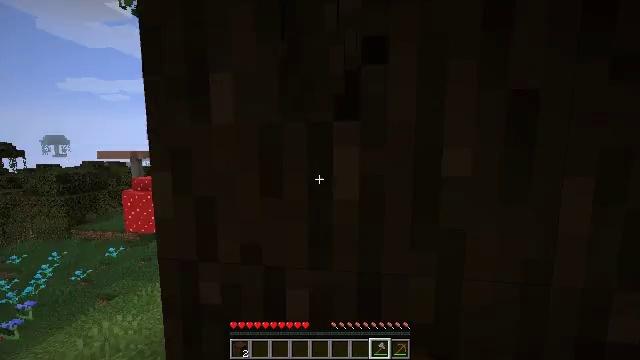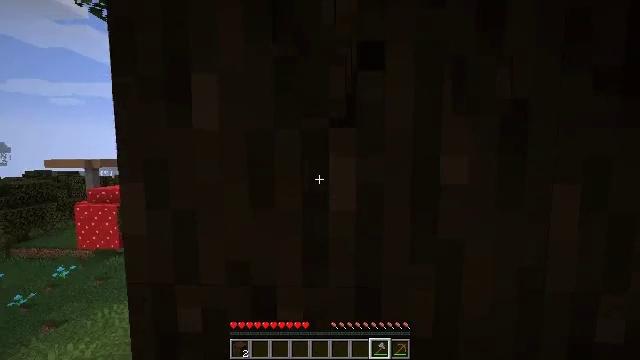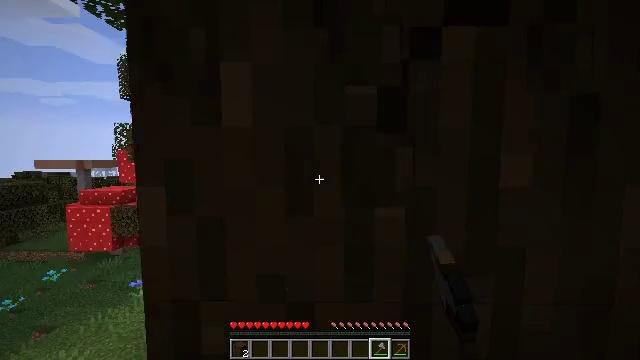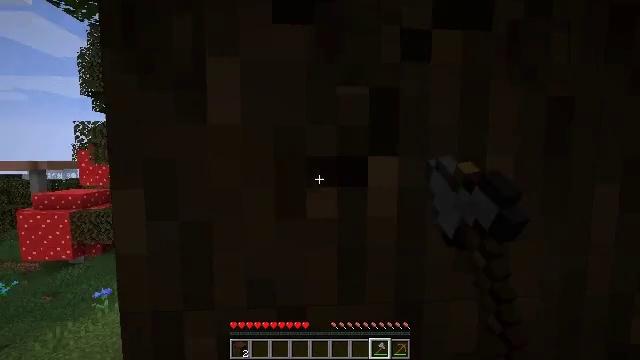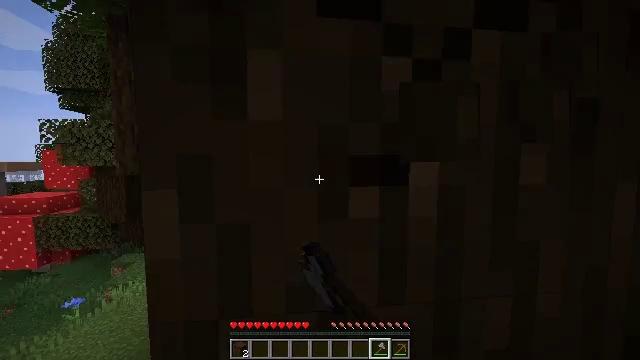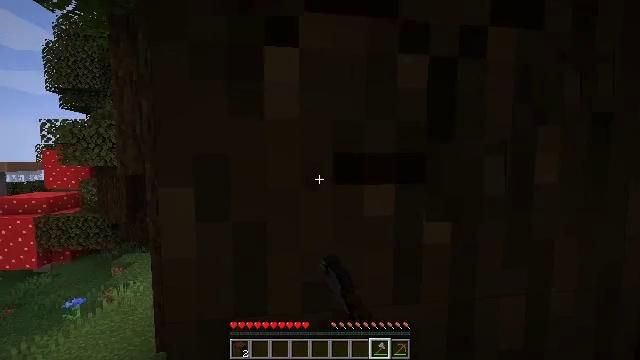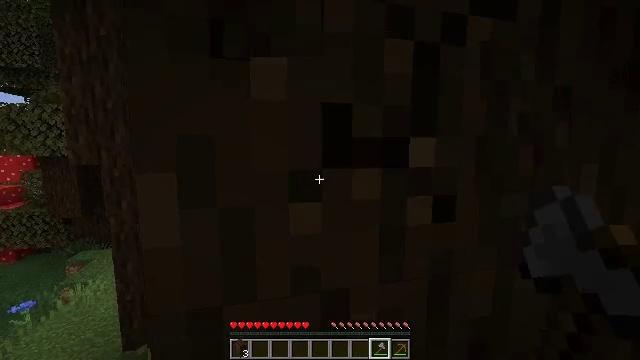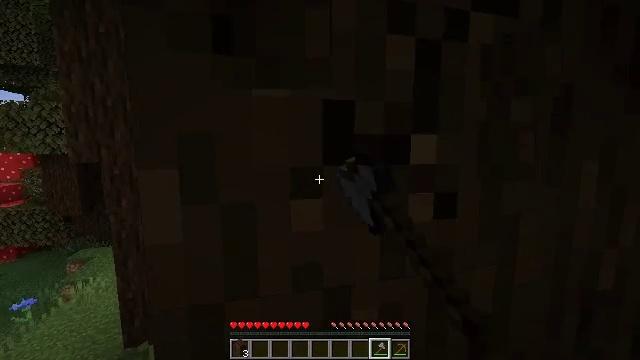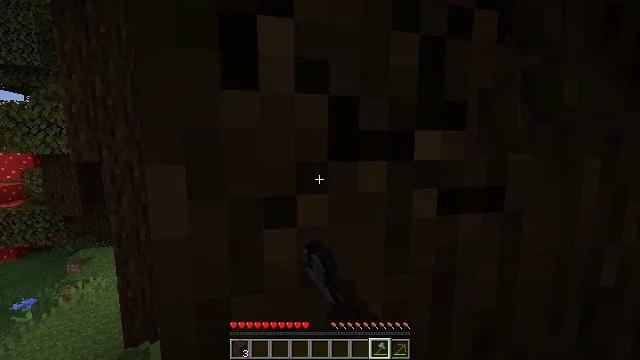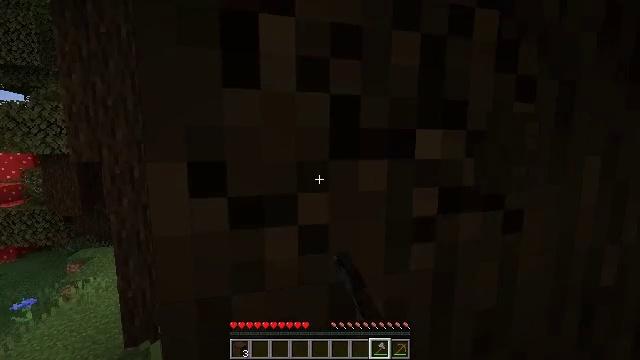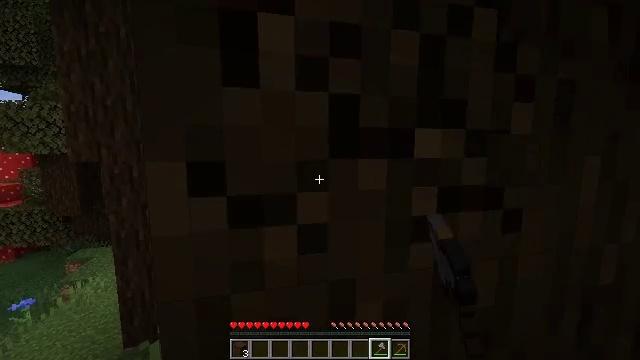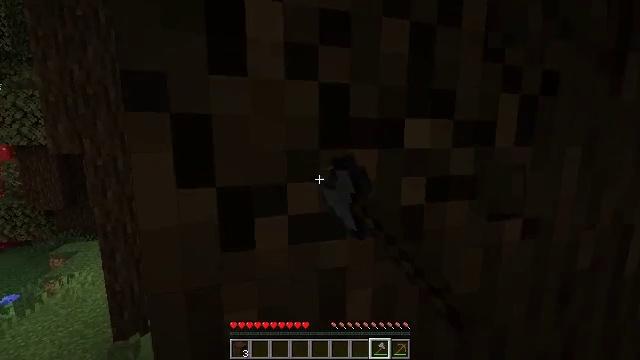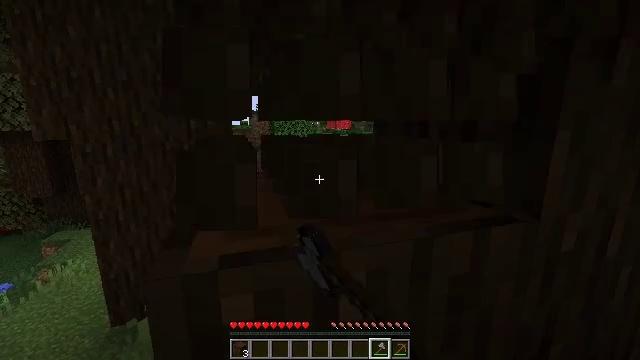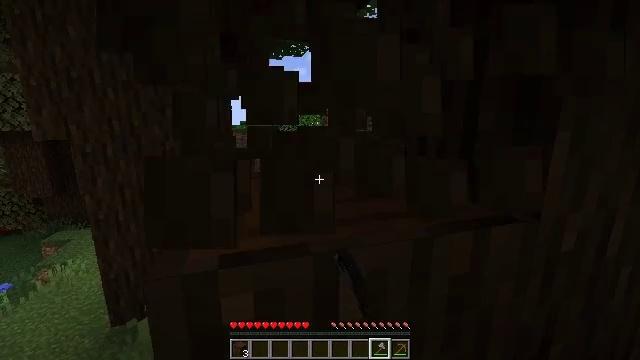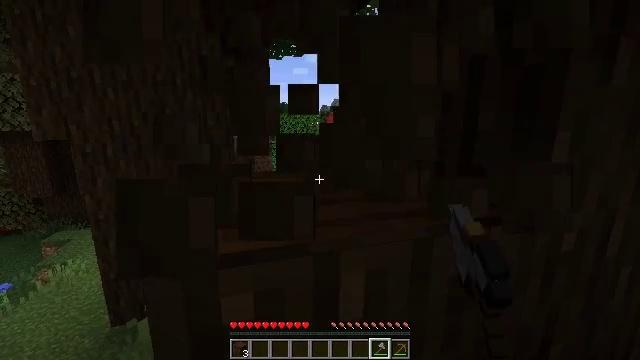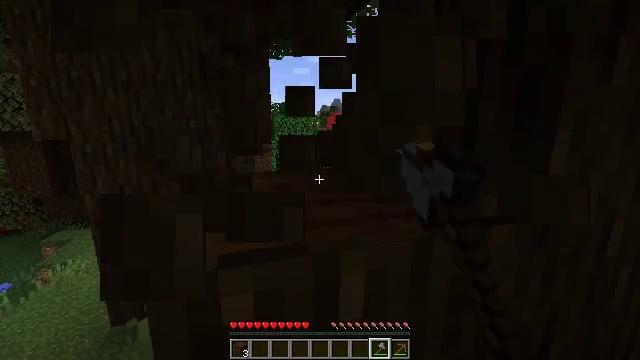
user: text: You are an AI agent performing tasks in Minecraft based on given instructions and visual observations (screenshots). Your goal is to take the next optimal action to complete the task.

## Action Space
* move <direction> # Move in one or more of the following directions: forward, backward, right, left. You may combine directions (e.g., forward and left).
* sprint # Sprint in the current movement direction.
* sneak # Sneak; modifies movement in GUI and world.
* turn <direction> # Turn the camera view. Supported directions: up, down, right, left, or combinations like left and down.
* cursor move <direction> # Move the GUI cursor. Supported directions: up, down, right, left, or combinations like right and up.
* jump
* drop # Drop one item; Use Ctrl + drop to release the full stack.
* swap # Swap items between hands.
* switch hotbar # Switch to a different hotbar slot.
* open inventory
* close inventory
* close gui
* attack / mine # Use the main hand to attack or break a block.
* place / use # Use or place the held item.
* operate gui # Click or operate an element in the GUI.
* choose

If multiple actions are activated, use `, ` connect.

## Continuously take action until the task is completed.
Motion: motion action
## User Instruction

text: Break the dark oak log in the forest.
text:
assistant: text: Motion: move forward and move left, sneak, turn right and up, attack / mine
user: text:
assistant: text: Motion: move left, sneak, turn right, attack / mine
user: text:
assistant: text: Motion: move left, sneak, turn right, attack / mine
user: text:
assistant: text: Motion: move left, sneak, turn right, attack / mine
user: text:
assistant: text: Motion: sneak, attack / mine
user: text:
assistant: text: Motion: sneak, turn right and down, attack / mine
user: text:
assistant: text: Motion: sneak, attack / mine
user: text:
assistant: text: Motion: sneak, attack / mine
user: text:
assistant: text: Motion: sneak, attack / mine
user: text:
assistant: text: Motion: sneak, attack / mine
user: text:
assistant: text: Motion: sneak, turn right and down, attack / mine
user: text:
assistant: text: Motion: sneak, turn right and down, attack / mine
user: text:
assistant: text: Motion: sneak, attack / mine
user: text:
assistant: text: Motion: sneak, attack / mine
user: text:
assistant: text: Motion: sneak, attack / mine
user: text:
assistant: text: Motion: sneak, attack / mine
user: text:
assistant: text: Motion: sneak, turn down, attack / mine
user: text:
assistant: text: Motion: move forward, sneak, turn right and down, attack / mine
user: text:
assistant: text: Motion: move forward and move left, sneak, turn right and down, attack / mine
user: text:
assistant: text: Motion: move forward and move left, sneak, attack / mine
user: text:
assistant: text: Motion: move forward and move left, sneak, attack / mine
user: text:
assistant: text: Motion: move forward and move left, sneak, turn right, attack / mine
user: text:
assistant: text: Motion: sneak, turn right and down, attack / mine
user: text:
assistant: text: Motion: sneak, attack / mine
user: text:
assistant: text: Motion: sneak, attack / mine
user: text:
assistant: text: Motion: sneak, attack / mine
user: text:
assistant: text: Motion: sneak, attack / mine
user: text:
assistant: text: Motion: sneak, attack / mine
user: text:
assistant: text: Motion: sneak, attack / mine
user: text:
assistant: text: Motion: sneak, attack / mine